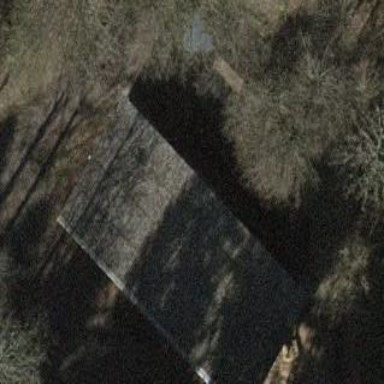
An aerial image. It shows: View of roof of building.